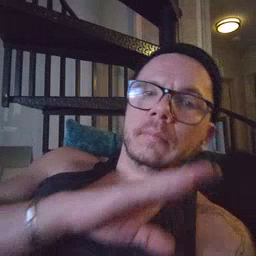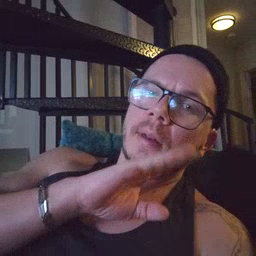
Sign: bed